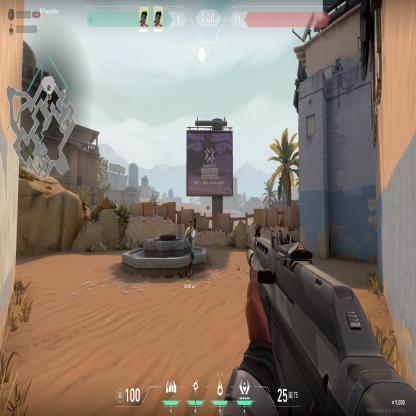
Label: teammate